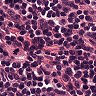
Metastatic tissue present: no